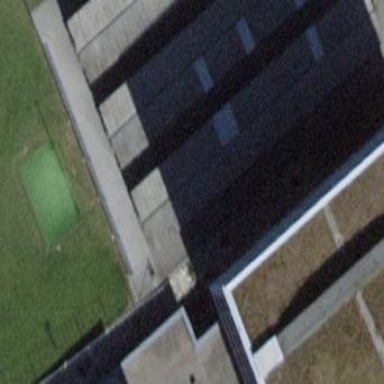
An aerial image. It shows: Building with bicycle parking facilities.